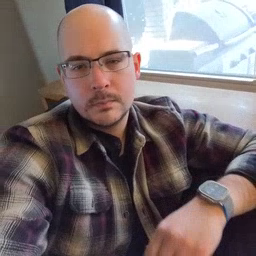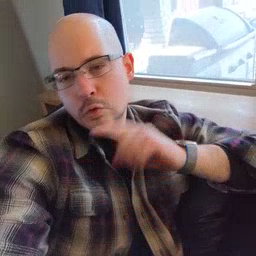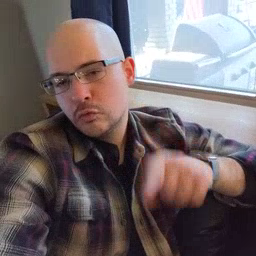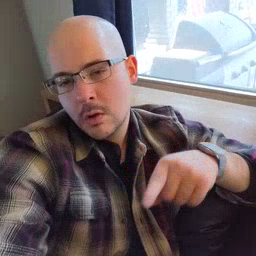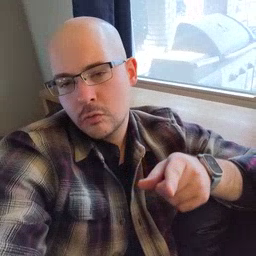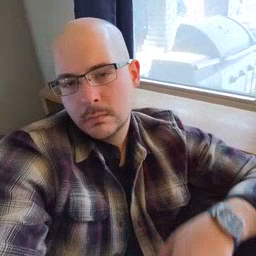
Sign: dryer